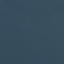
Label: SeaLake